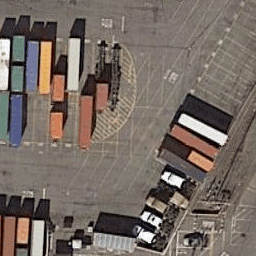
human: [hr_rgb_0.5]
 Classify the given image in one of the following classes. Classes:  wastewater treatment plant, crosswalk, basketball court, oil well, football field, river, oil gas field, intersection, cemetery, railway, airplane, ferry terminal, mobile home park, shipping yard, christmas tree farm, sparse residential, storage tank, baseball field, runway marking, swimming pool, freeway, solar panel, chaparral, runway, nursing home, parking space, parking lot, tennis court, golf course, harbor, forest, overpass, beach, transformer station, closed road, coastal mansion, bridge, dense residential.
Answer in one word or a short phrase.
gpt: shipping yard